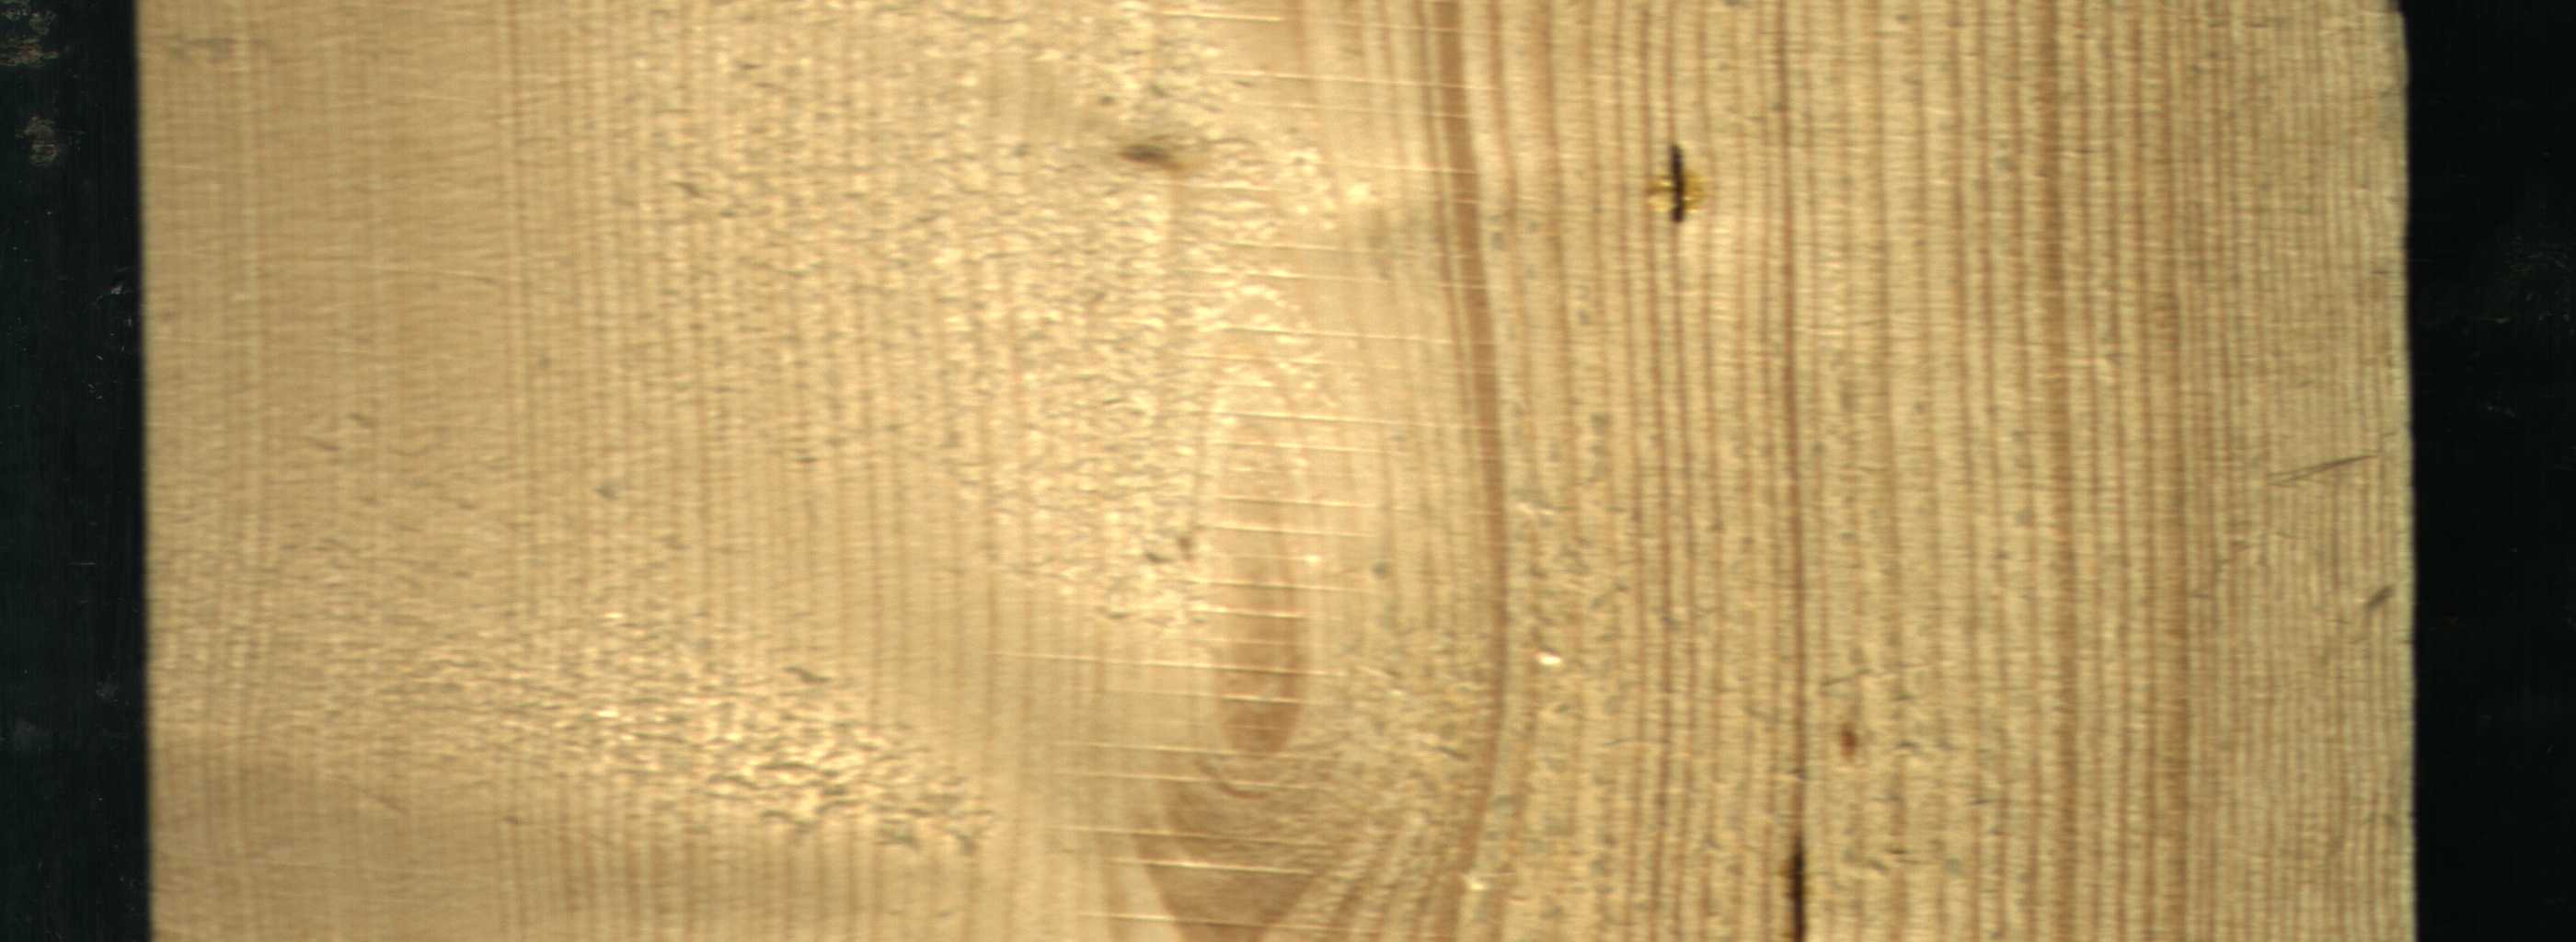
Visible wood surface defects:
resin
resin
Live_Knot